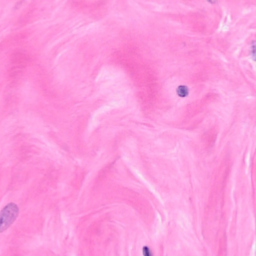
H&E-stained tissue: Breast